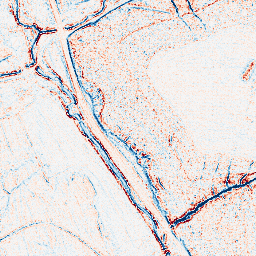
Category: edge_preserving
Decomposition family: bilateral
Decomposition parameters: d: 5
sigma_color: 75
sigma_space: 50
Upsampling method: sinc_blackman
Upsampling parameters: scale: 8
kernel_size: 16
Upsampling scale: 8